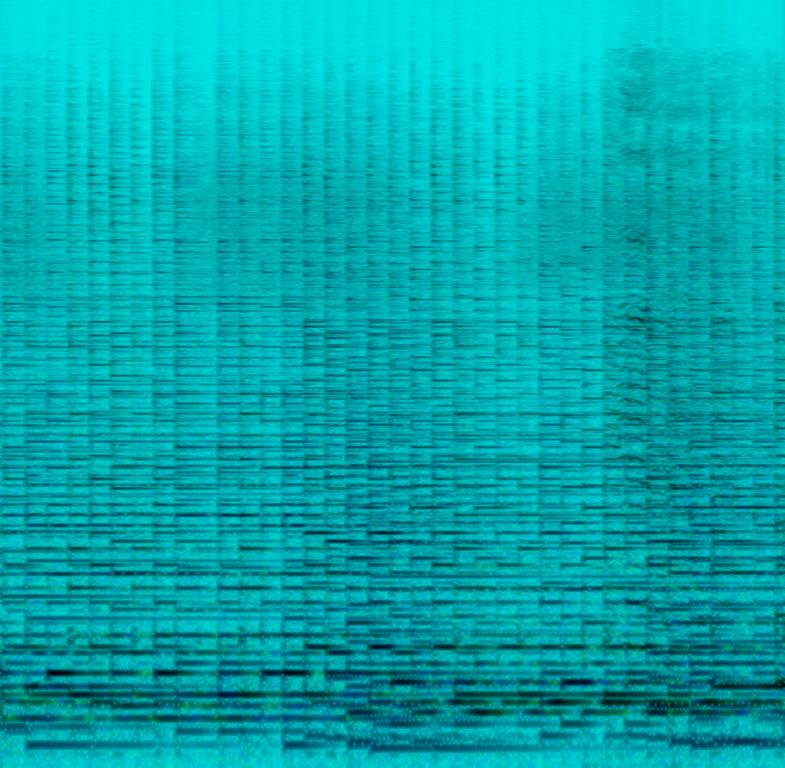
This is an Afropop music piece. There is a male vocalist singing melodically. The melody is being played by the piano and the keyboard while the rhythmic background consists of an electronic drum beat. There is a sentimental atmosphere to the piece. This piece can be used in the soundtrack of a drama TV series taking place in Africa.